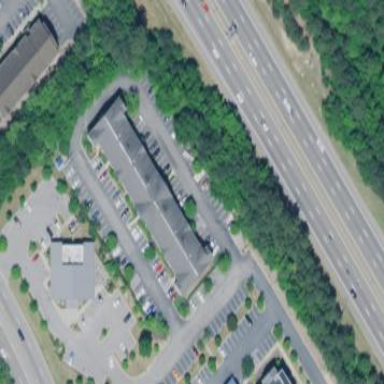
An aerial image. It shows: Hotel building.